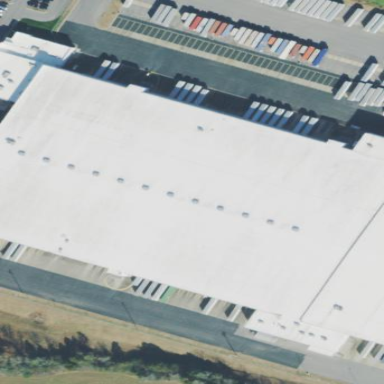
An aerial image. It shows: Industrial warehouse building.